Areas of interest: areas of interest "Shopping Mall"
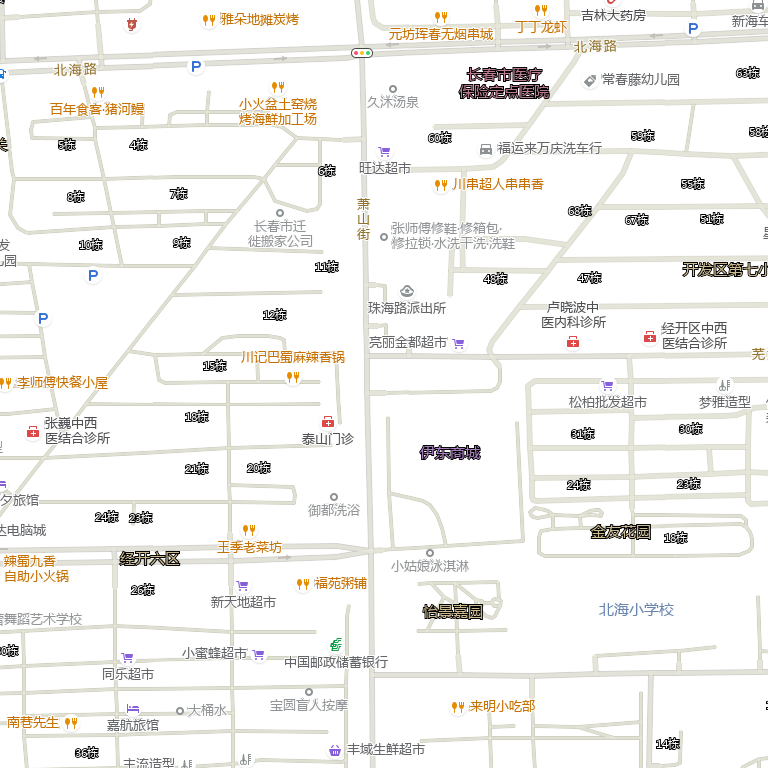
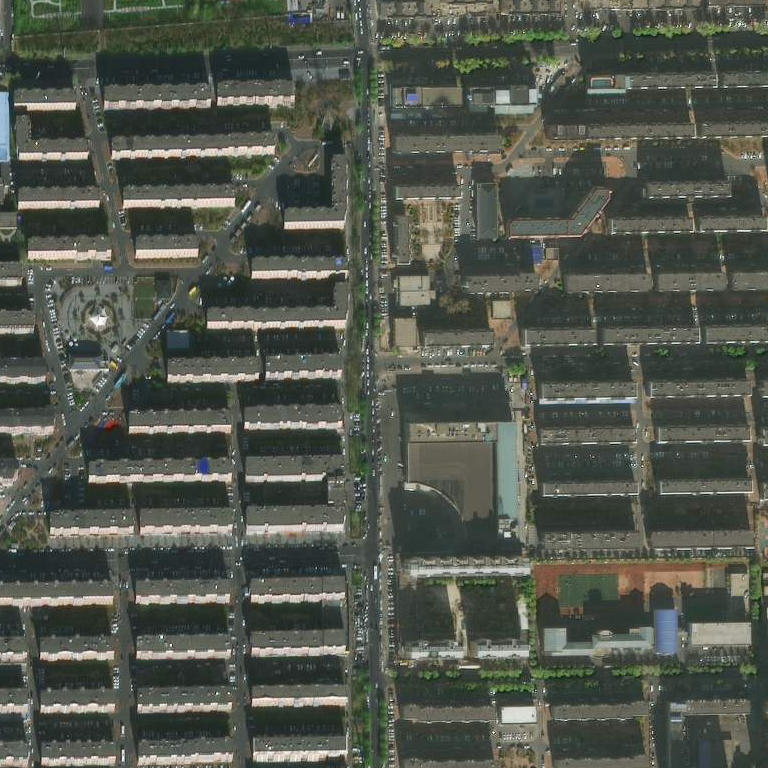